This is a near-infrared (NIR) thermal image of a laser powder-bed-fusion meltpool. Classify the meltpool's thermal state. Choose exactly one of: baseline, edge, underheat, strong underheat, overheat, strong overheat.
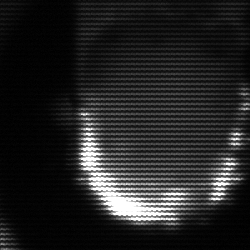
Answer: baseline